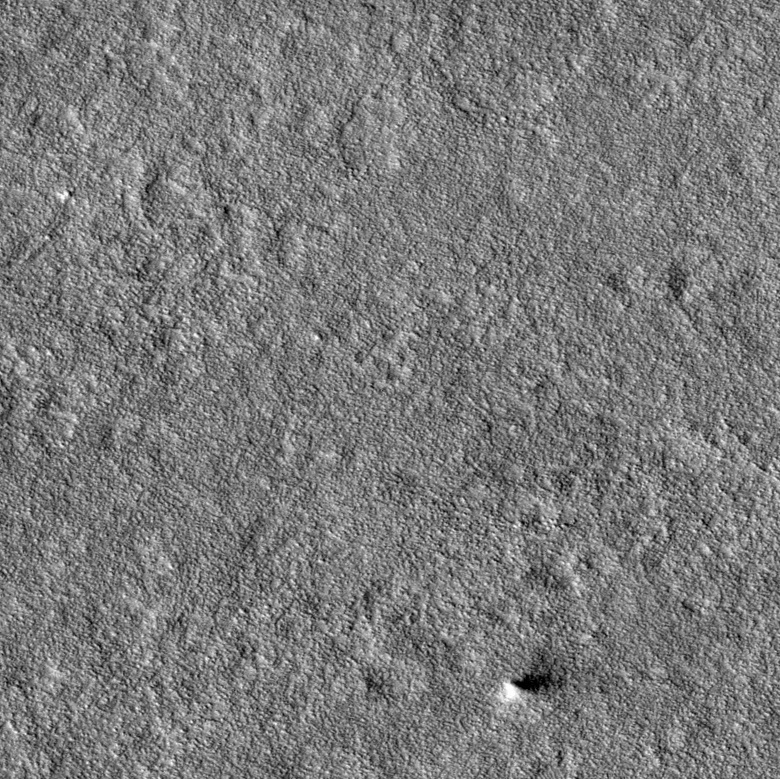
Label: dustdevil